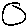
Label: circle